Question: So what im trying to do is:
1. Build a rendering plugin in C++ for the NDK (pass it a bitmap + textureID and it renders the bitmap on texture). This works fine.
2. Add the rendering plugin to a C (for NDK) project that uses ffmpeg to decode videos, each frame of the video is passed to the rendering plugin to display.
I can get the rendering plugin to build into the C project, and the relevant files are moved to the 'Obj/local/' or 'libs/' directory (I've tried both static and shared builds for the renderer). However I can't get it to include in the actual C code.
The directory looks like this:

It wont link when i try add a '#include <renderplugin.h>' to my code, saying 'file or directory could not be found'
My 'Android.mk' in the 'jni' folder:
'''
LOCAL_PATH := $(call my-dir)
include $(CLEAR_VARS)
LOCAL_MODULE := NativeMediaPlayer
LOCAL_SRC_FILES := NativeMediaPlayer.c
LOCAL_LDLIBS := -llog -lz -lGLESv2
LOCAL_SHARED_LIBRARIES := libavformat libavcodec libavutil liblog libswscale NativeRenderPlugin
include $(BUILD_SHARED_LIBRARY)
#ffmpeg
$(call import-add-path, ../)
$(call import-module, NativeMediaPlayer/external)
#render plugin
$(call import-add-path, jni)
$(call import-module, prebuilt)
'''
And the 'Android.mk' in the 'prebuilt' folder where the plugin is:
'''
LOCAL_PATH := $(call my-dir)
include $(CLEAR_VARS)
LOCAL_MODULE := libNativeRenderPlugin
LOCAL_SRC_FILES := $(TARGET_ARCH_ABI)/lib/libNativeRenderPlugin.so
LOCAL_EXPORT_C_INCLUDES += $(TARGET_ARCH_ABI)/include
include $(PREBUILT_SHARED_LIBRARY)
'''
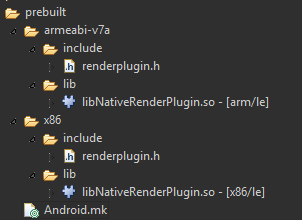
Answer: It appears that it was something to do with where the library was placed, after moving them into the same folder as the ffmpeg libs (and updating the makefiles) the include is working correctly now.